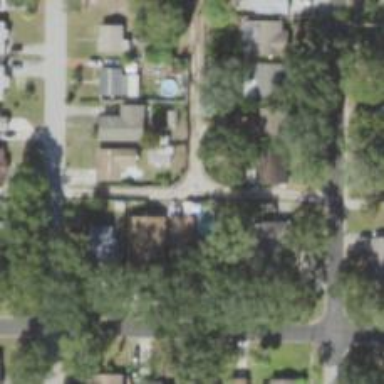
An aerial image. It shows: Alley classified as service road.